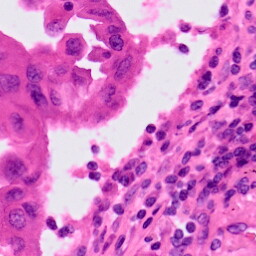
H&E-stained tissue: Lung